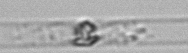
Label: Dactyliosolen_blavyanus